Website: crate-barrel
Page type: cart
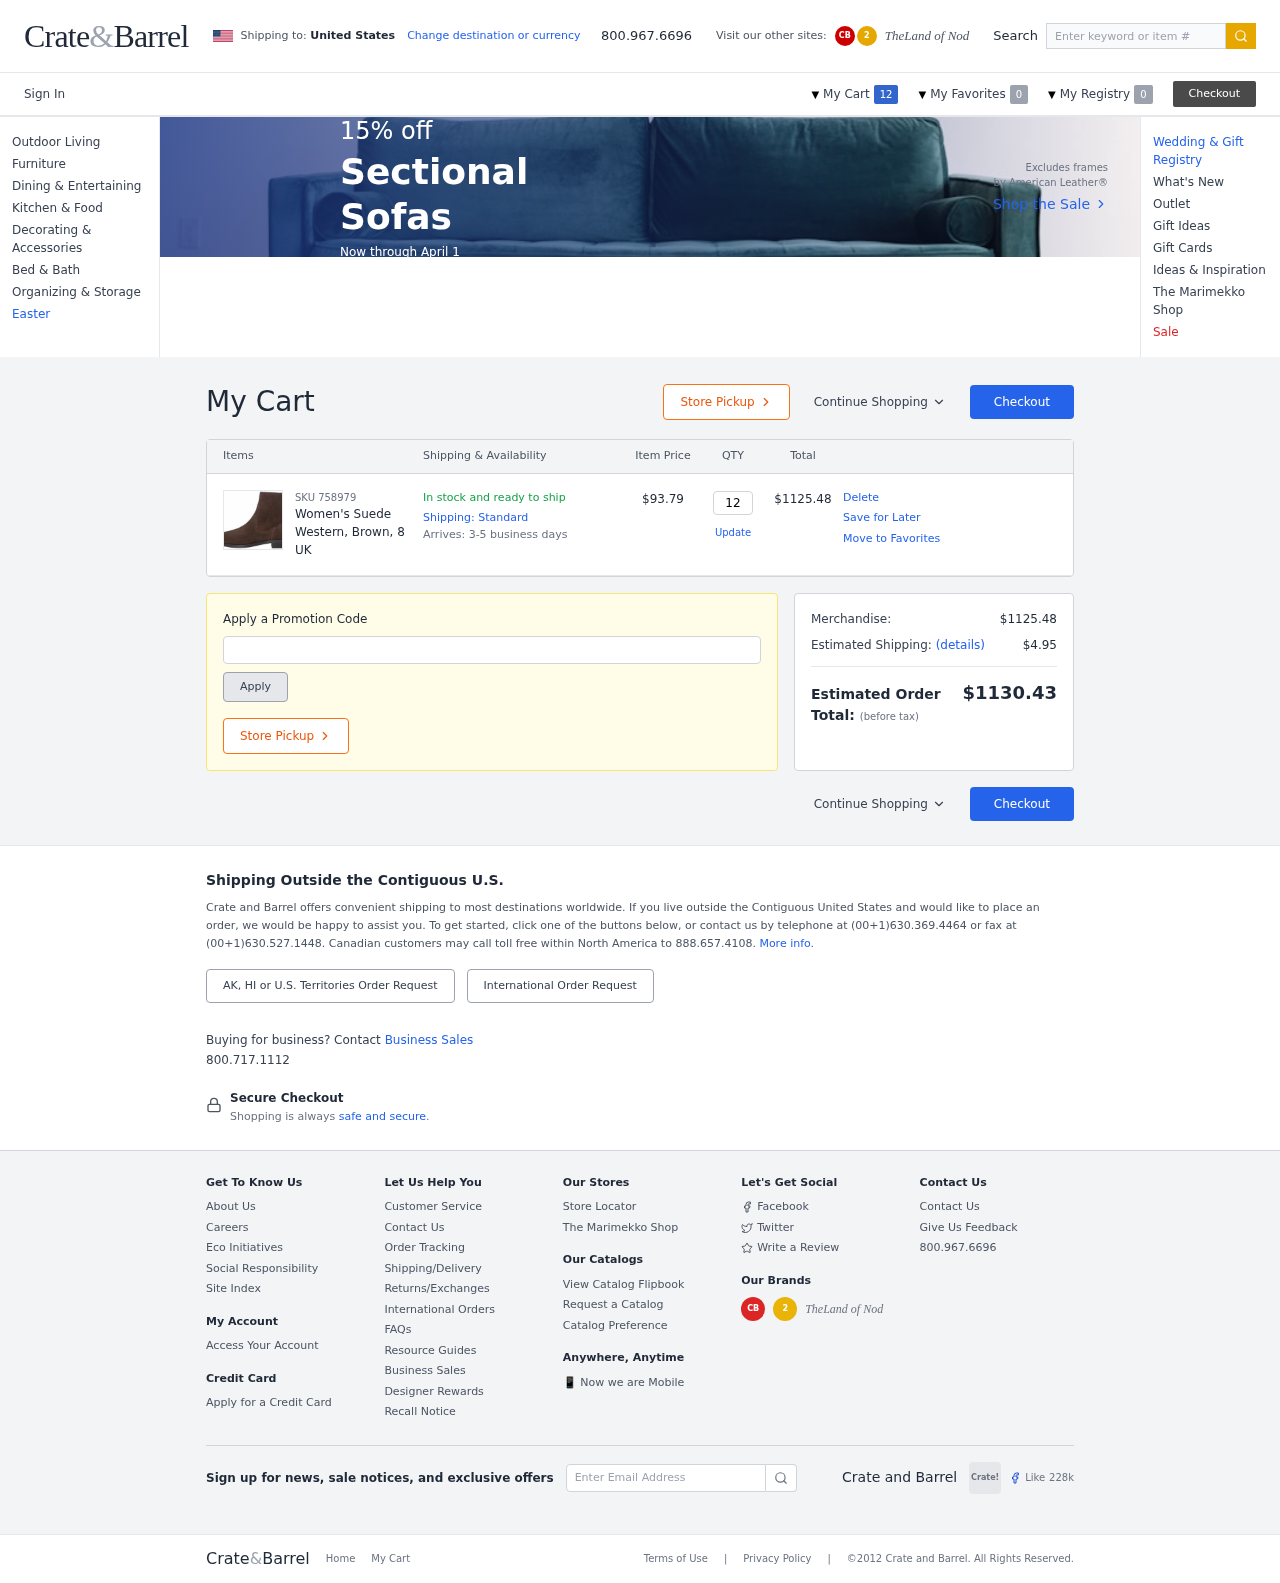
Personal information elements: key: PII_PROMO_CODE
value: FALL67
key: PII_COUNTRY
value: United States
Product elements: key: PRODUCT1_NAME
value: Women's Suede Western, Brown, 8 UK
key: PRODUCT1_PRICE
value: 93.79
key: PRODUCT1_QUANTITY
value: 12
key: PRODUCT1_SKU
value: SKU 758979
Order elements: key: ORDER_NUM_ITEMS
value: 12
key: ORDER_ITEM_TOTAL
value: $1125.48
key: ORDER_SUBTOTAL
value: $1125.48
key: ORDER_SHIPPING_COST
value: $4.95
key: ORDER_TOTAL
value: $1130.43
Search elements: key: HEADER_SEARCH
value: Enter keyword or item #